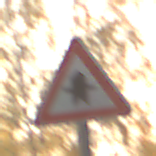
Verkehrszeichen: Vorfahrt
Umgebung: Roofed, Suburban
Tageszeit: SunriseSunset
Wetter: Clear
Licht: Natural
Jahreszeit: NotSpecified
Kontrast: MediumContrast